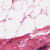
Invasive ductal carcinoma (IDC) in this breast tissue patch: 0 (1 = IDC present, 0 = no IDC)